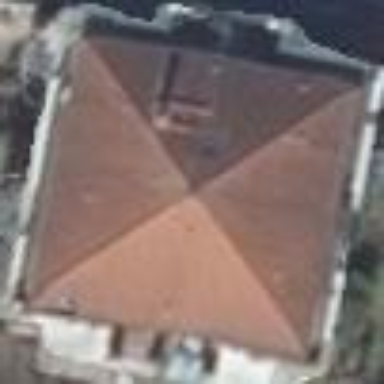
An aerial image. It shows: Pyramidal roof tops building of apartments.